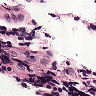
Metastatic tissue present: no